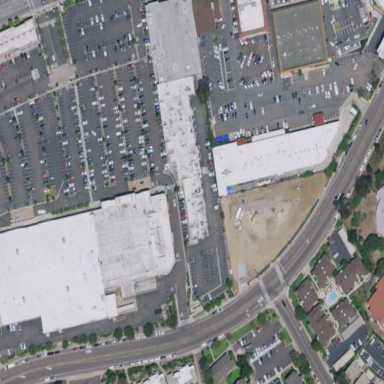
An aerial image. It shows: Retail area.